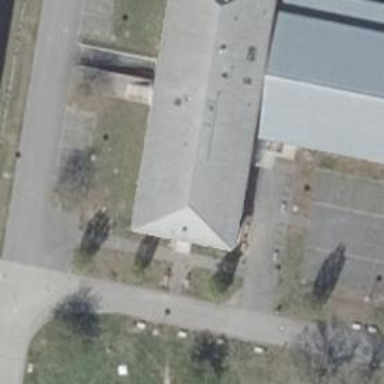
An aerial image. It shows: Part of building.